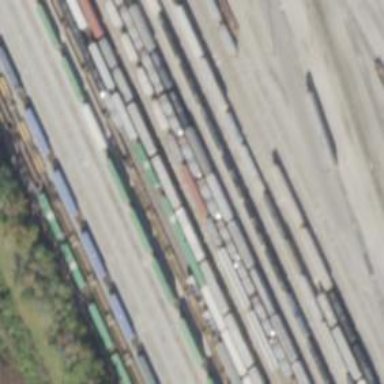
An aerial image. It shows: Railway yard.